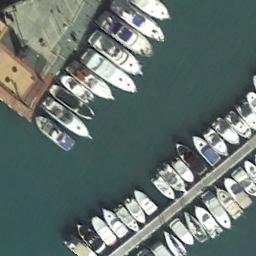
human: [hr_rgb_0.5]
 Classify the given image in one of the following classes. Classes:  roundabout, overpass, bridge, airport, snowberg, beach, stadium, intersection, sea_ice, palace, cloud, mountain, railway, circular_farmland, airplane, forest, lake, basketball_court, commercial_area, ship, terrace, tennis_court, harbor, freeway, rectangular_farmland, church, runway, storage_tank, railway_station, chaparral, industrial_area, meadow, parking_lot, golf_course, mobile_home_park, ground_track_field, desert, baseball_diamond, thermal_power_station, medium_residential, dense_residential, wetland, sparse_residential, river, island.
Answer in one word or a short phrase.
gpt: harbor